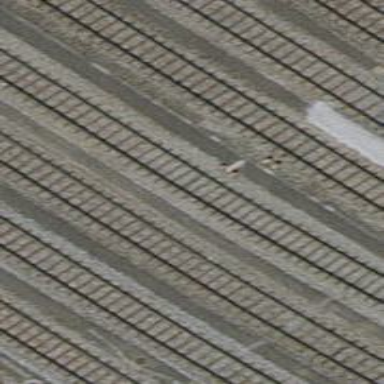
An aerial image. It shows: Rail yard with electrified contact lines for railway operations.